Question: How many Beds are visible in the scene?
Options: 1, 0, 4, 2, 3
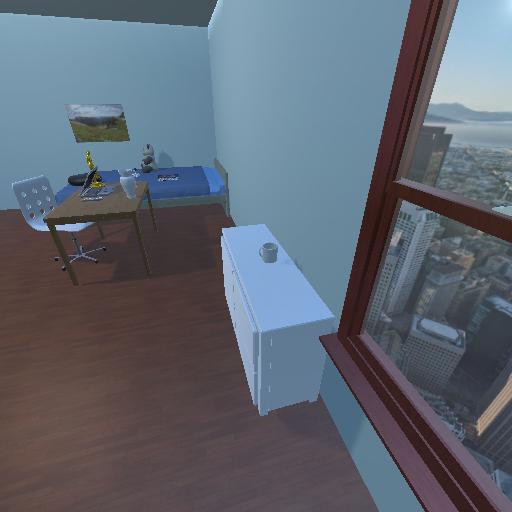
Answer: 1